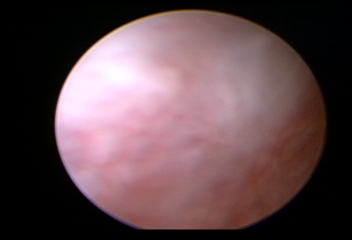
Modality: WLC
Class: Normal mucosa
Bladder cancer association: No